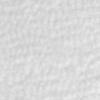
Label: no_change